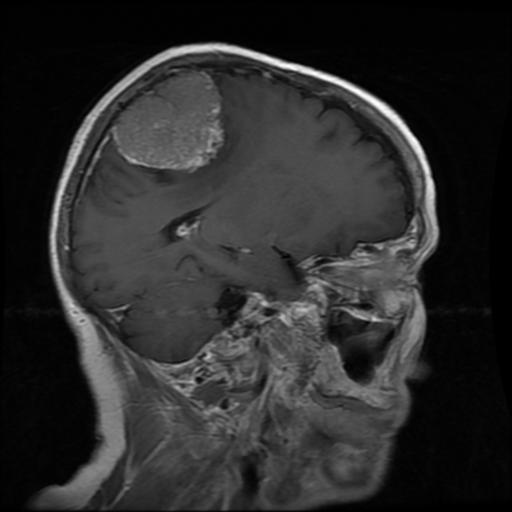
Label: meningioma